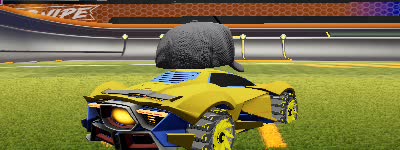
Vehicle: werewolf